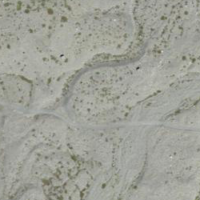
EUNIS habitat code: 48
Species observed at this site:
Anthyllis vulneraria